Field crop: maize
Growth stage: 2
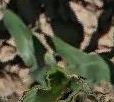
Species: maize